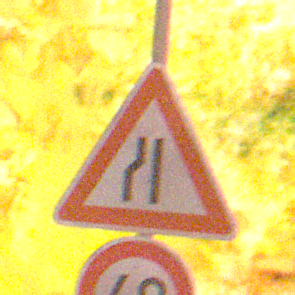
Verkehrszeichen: EinseitigVerengteFahrbahnLinks
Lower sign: Geschwindigkeit40
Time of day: Night
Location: Outdoor (Nature)
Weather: Clear
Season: NotSpecified
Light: Natural